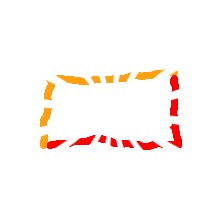
Shape: rectangle